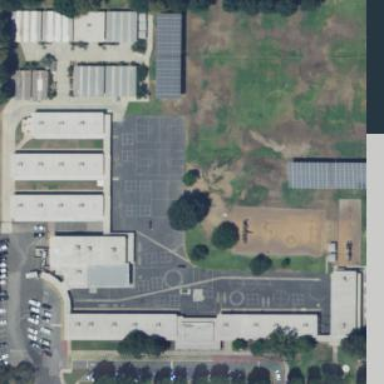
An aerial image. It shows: School.